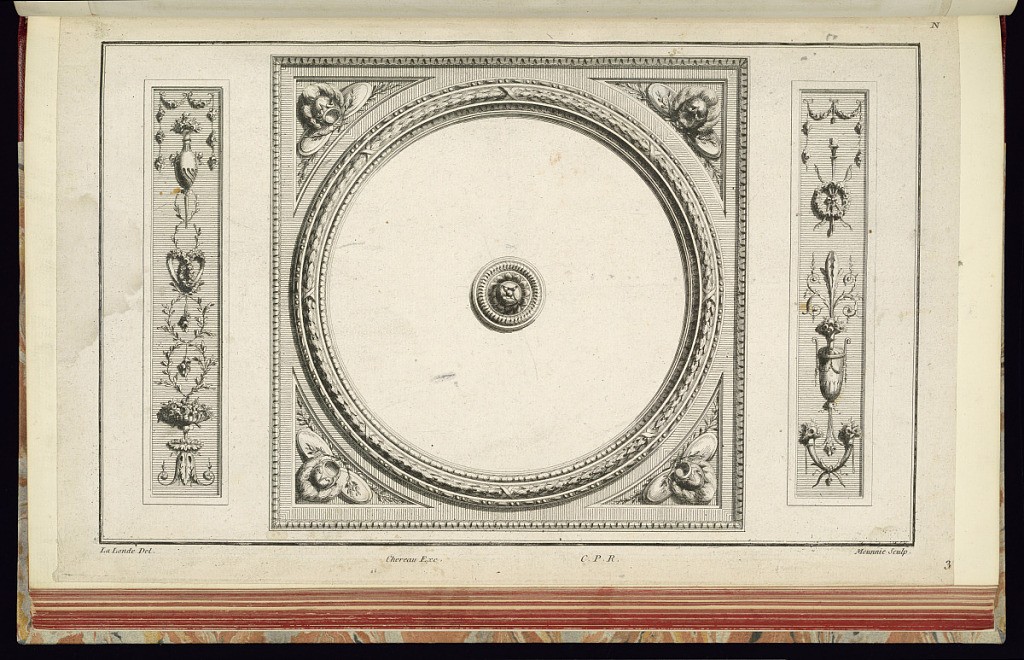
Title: Ceiling Design
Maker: Richard de Lalonde, French, active 1780–96
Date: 1785-1788
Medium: Etching on off-white laid paper
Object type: Print
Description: Square ceiling design with circular frame and a rosette in the center. From the sight edge, the frame features bands of lamb tongue, bound leaf, and bead and dart course. The vertical panel on the left features a guilloche of leaves interspersed with small floral drops, and a vase at top. The vertical panel on the right has, from bottom to top, horns of plenty, a two-handled vase, and a floral wreath with a torch and bows behind it. The plate is signed and numbered.